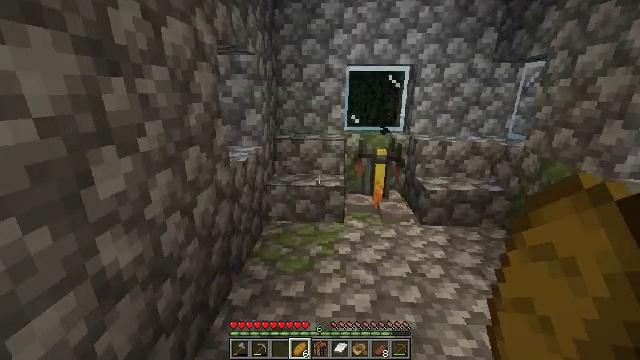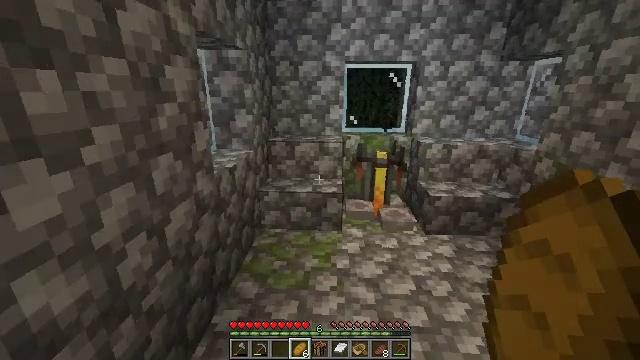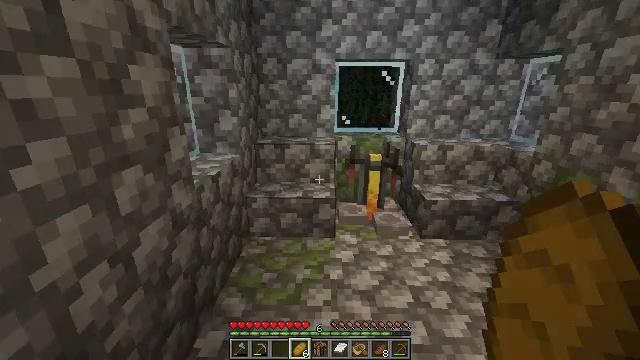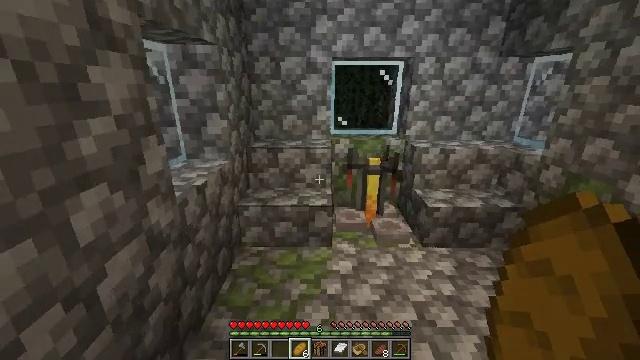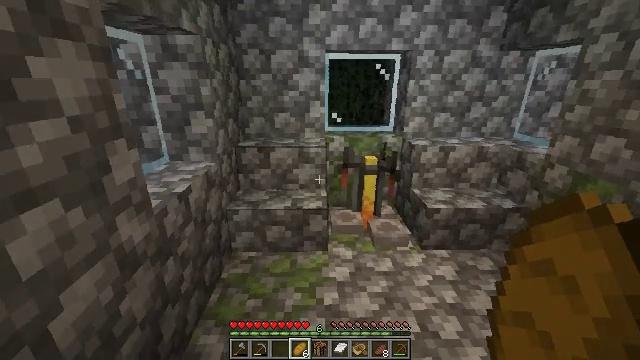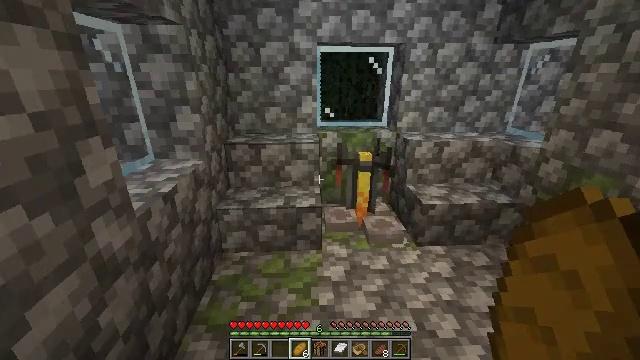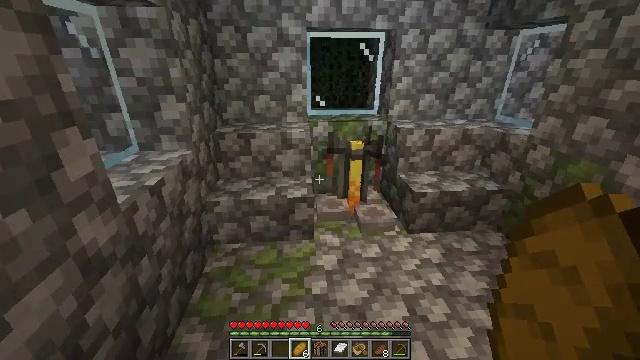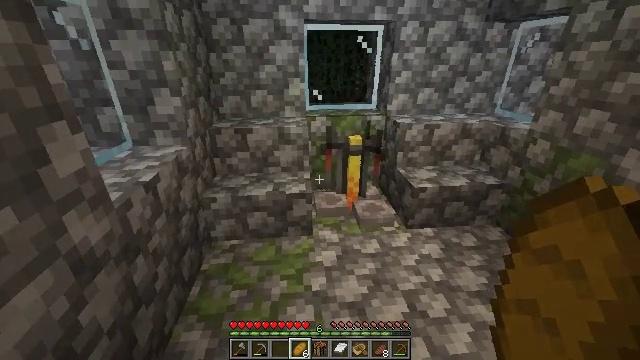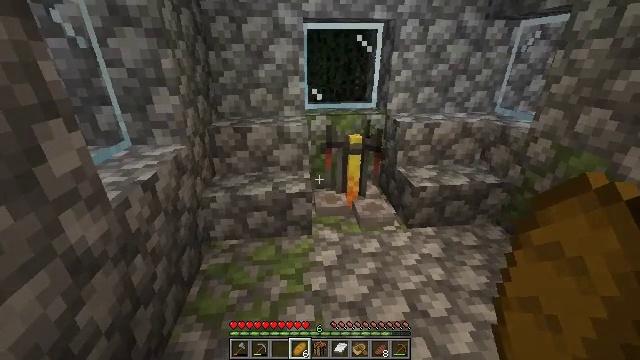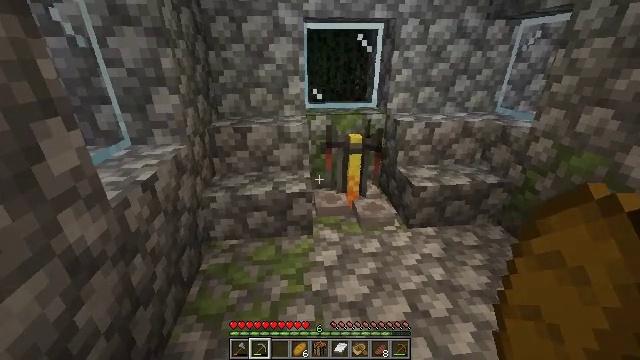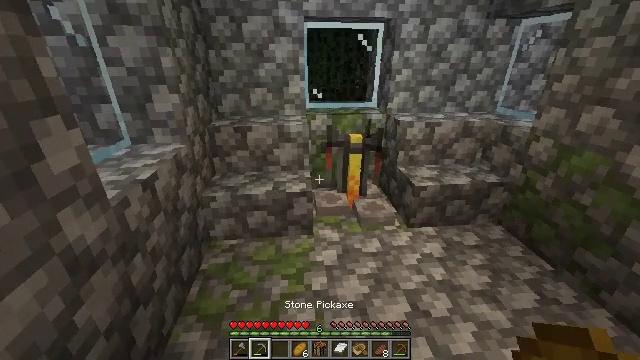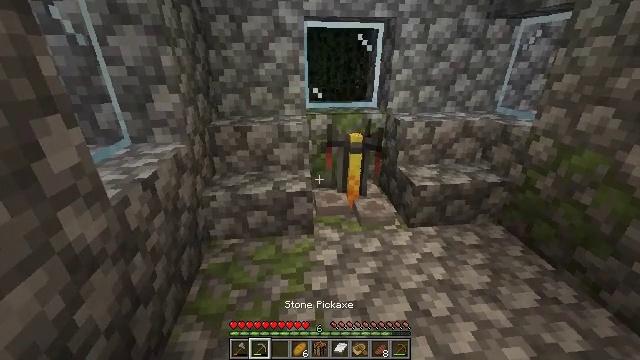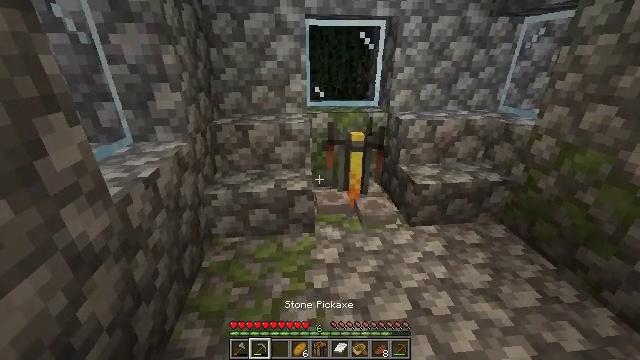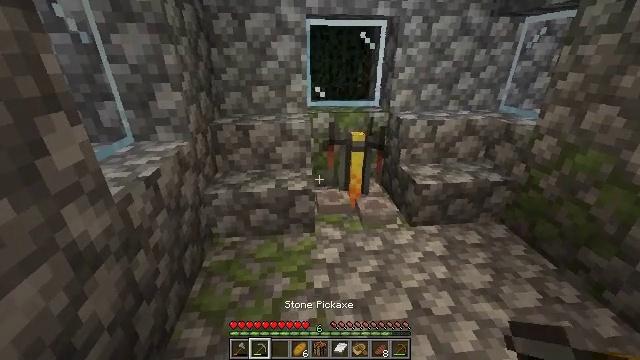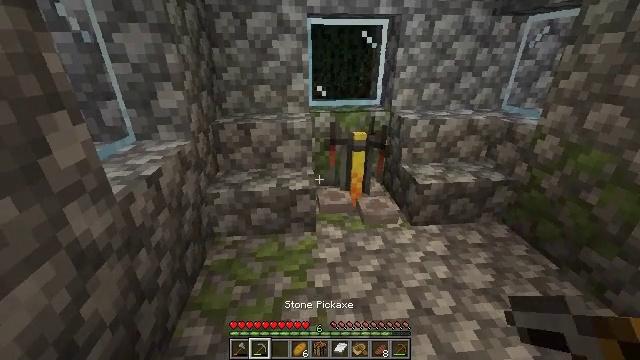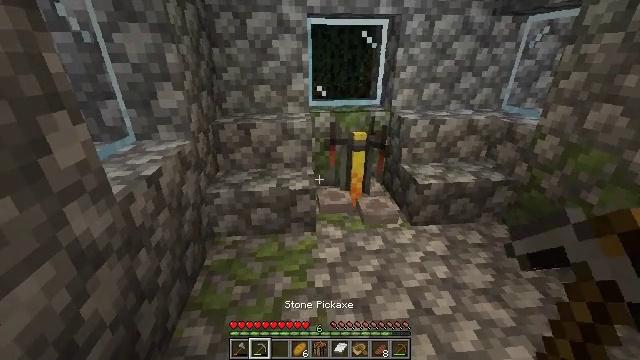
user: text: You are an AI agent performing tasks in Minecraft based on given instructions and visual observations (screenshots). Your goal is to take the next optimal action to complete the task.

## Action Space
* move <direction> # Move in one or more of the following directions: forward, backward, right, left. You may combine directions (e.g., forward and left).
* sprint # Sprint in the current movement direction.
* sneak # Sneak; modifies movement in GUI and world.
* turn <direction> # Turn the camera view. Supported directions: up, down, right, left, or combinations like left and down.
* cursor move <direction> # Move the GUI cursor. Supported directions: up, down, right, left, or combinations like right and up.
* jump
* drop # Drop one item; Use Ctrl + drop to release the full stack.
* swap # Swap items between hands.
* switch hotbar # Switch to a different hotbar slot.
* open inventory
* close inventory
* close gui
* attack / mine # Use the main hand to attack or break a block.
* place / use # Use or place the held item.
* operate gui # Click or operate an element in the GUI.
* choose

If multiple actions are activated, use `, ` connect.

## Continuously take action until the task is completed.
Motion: motion action
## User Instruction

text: Retrieve the brewing stand by breaking it.
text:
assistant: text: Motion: move forward
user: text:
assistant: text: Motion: move forward, turn right
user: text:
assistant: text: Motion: move forward, turn right
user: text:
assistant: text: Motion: turn right and down
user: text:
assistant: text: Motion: turn right and down
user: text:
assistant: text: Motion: turn right and down
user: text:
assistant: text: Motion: turn down
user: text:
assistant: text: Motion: no_op
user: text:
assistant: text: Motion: switch to hotbar 2
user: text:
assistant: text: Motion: switch to hotbar 2
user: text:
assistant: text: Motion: switch to hotbar 2
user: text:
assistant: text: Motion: no_op
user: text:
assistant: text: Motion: no_op
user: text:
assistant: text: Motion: no_op
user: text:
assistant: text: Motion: no_op
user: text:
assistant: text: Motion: attack / mine
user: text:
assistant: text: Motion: attack / mine
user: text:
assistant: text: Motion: turn right, attack / mine
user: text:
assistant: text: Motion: turn right and up, attack / mine
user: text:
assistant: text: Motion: attack / mine
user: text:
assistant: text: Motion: attack / mine
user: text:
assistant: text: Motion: attack / mine
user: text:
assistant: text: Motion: attack / mine
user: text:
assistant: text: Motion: attack / mine